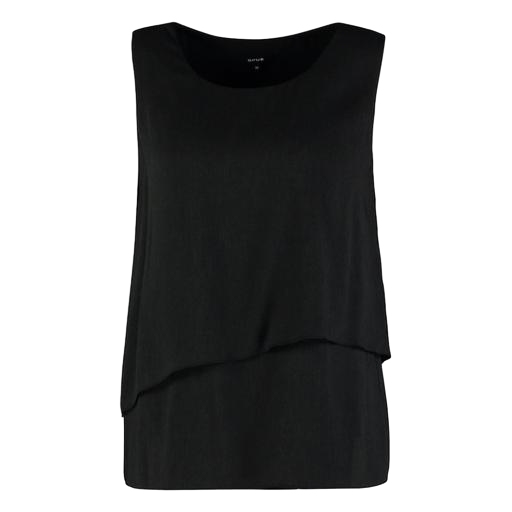
black double layer vest dip hem, black double layer tank, black sleeveless layered hi-lo top, white background